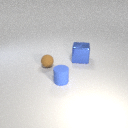
small brown rubber sphere to the left of small blue rubber cylinder